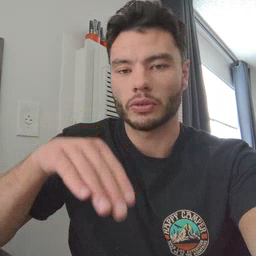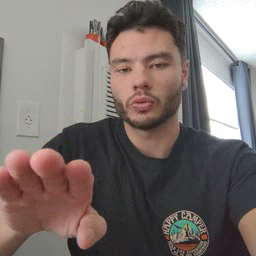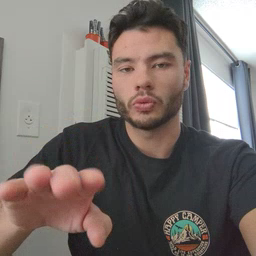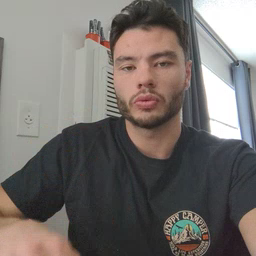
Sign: into